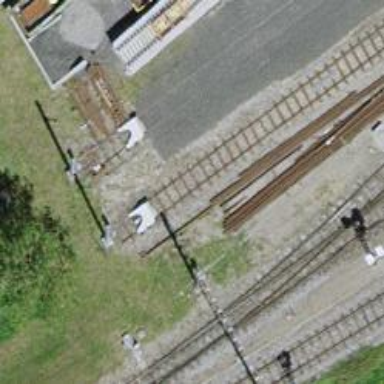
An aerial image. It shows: Railway buffer stop.